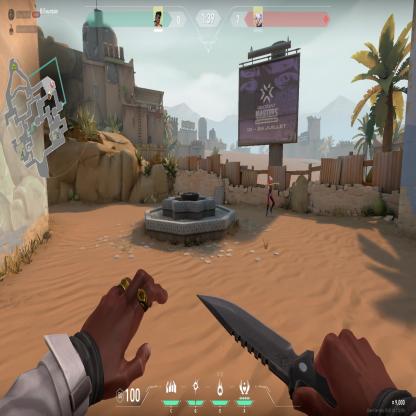
Label: enemy